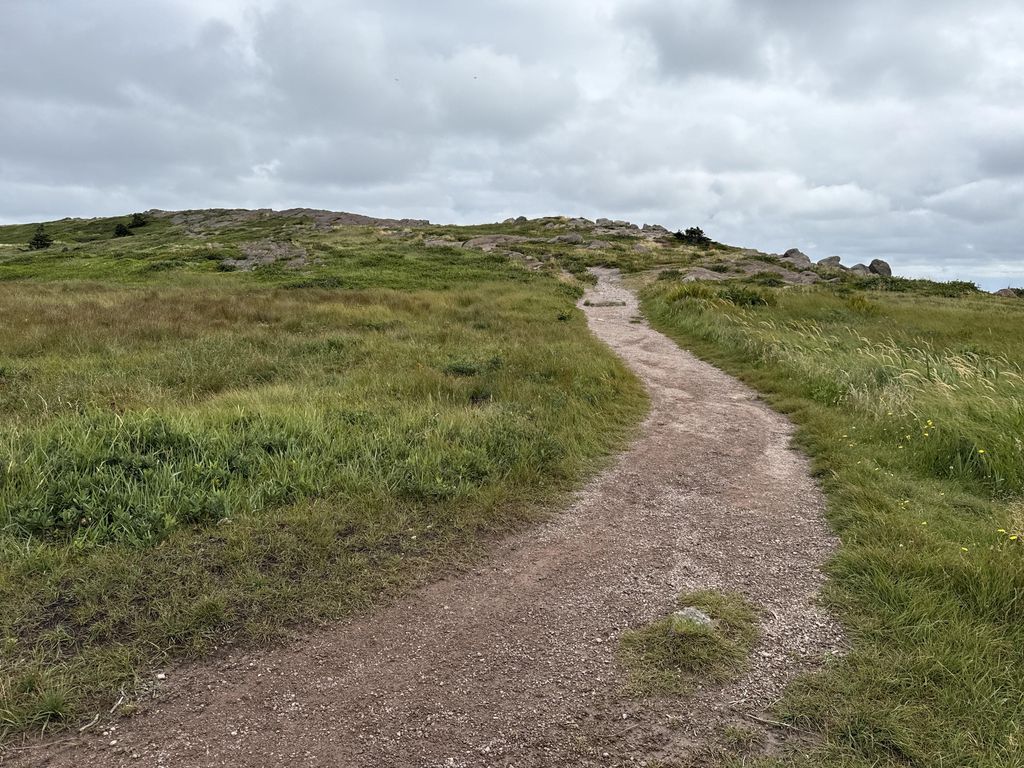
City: st_johns